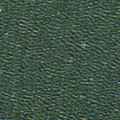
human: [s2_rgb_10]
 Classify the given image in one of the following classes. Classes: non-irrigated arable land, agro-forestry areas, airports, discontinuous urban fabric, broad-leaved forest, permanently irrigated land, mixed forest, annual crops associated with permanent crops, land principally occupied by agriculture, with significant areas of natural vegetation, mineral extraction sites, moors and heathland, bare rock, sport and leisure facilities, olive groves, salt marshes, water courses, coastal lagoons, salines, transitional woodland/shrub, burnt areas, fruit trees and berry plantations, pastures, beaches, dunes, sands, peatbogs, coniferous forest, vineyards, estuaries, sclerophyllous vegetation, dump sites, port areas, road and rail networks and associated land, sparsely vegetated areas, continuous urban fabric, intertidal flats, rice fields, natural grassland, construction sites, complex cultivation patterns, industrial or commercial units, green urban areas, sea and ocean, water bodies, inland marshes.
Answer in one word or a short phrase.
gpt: sea and ocean